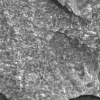
Atmospheric dust classification: not_dusty